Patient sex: F
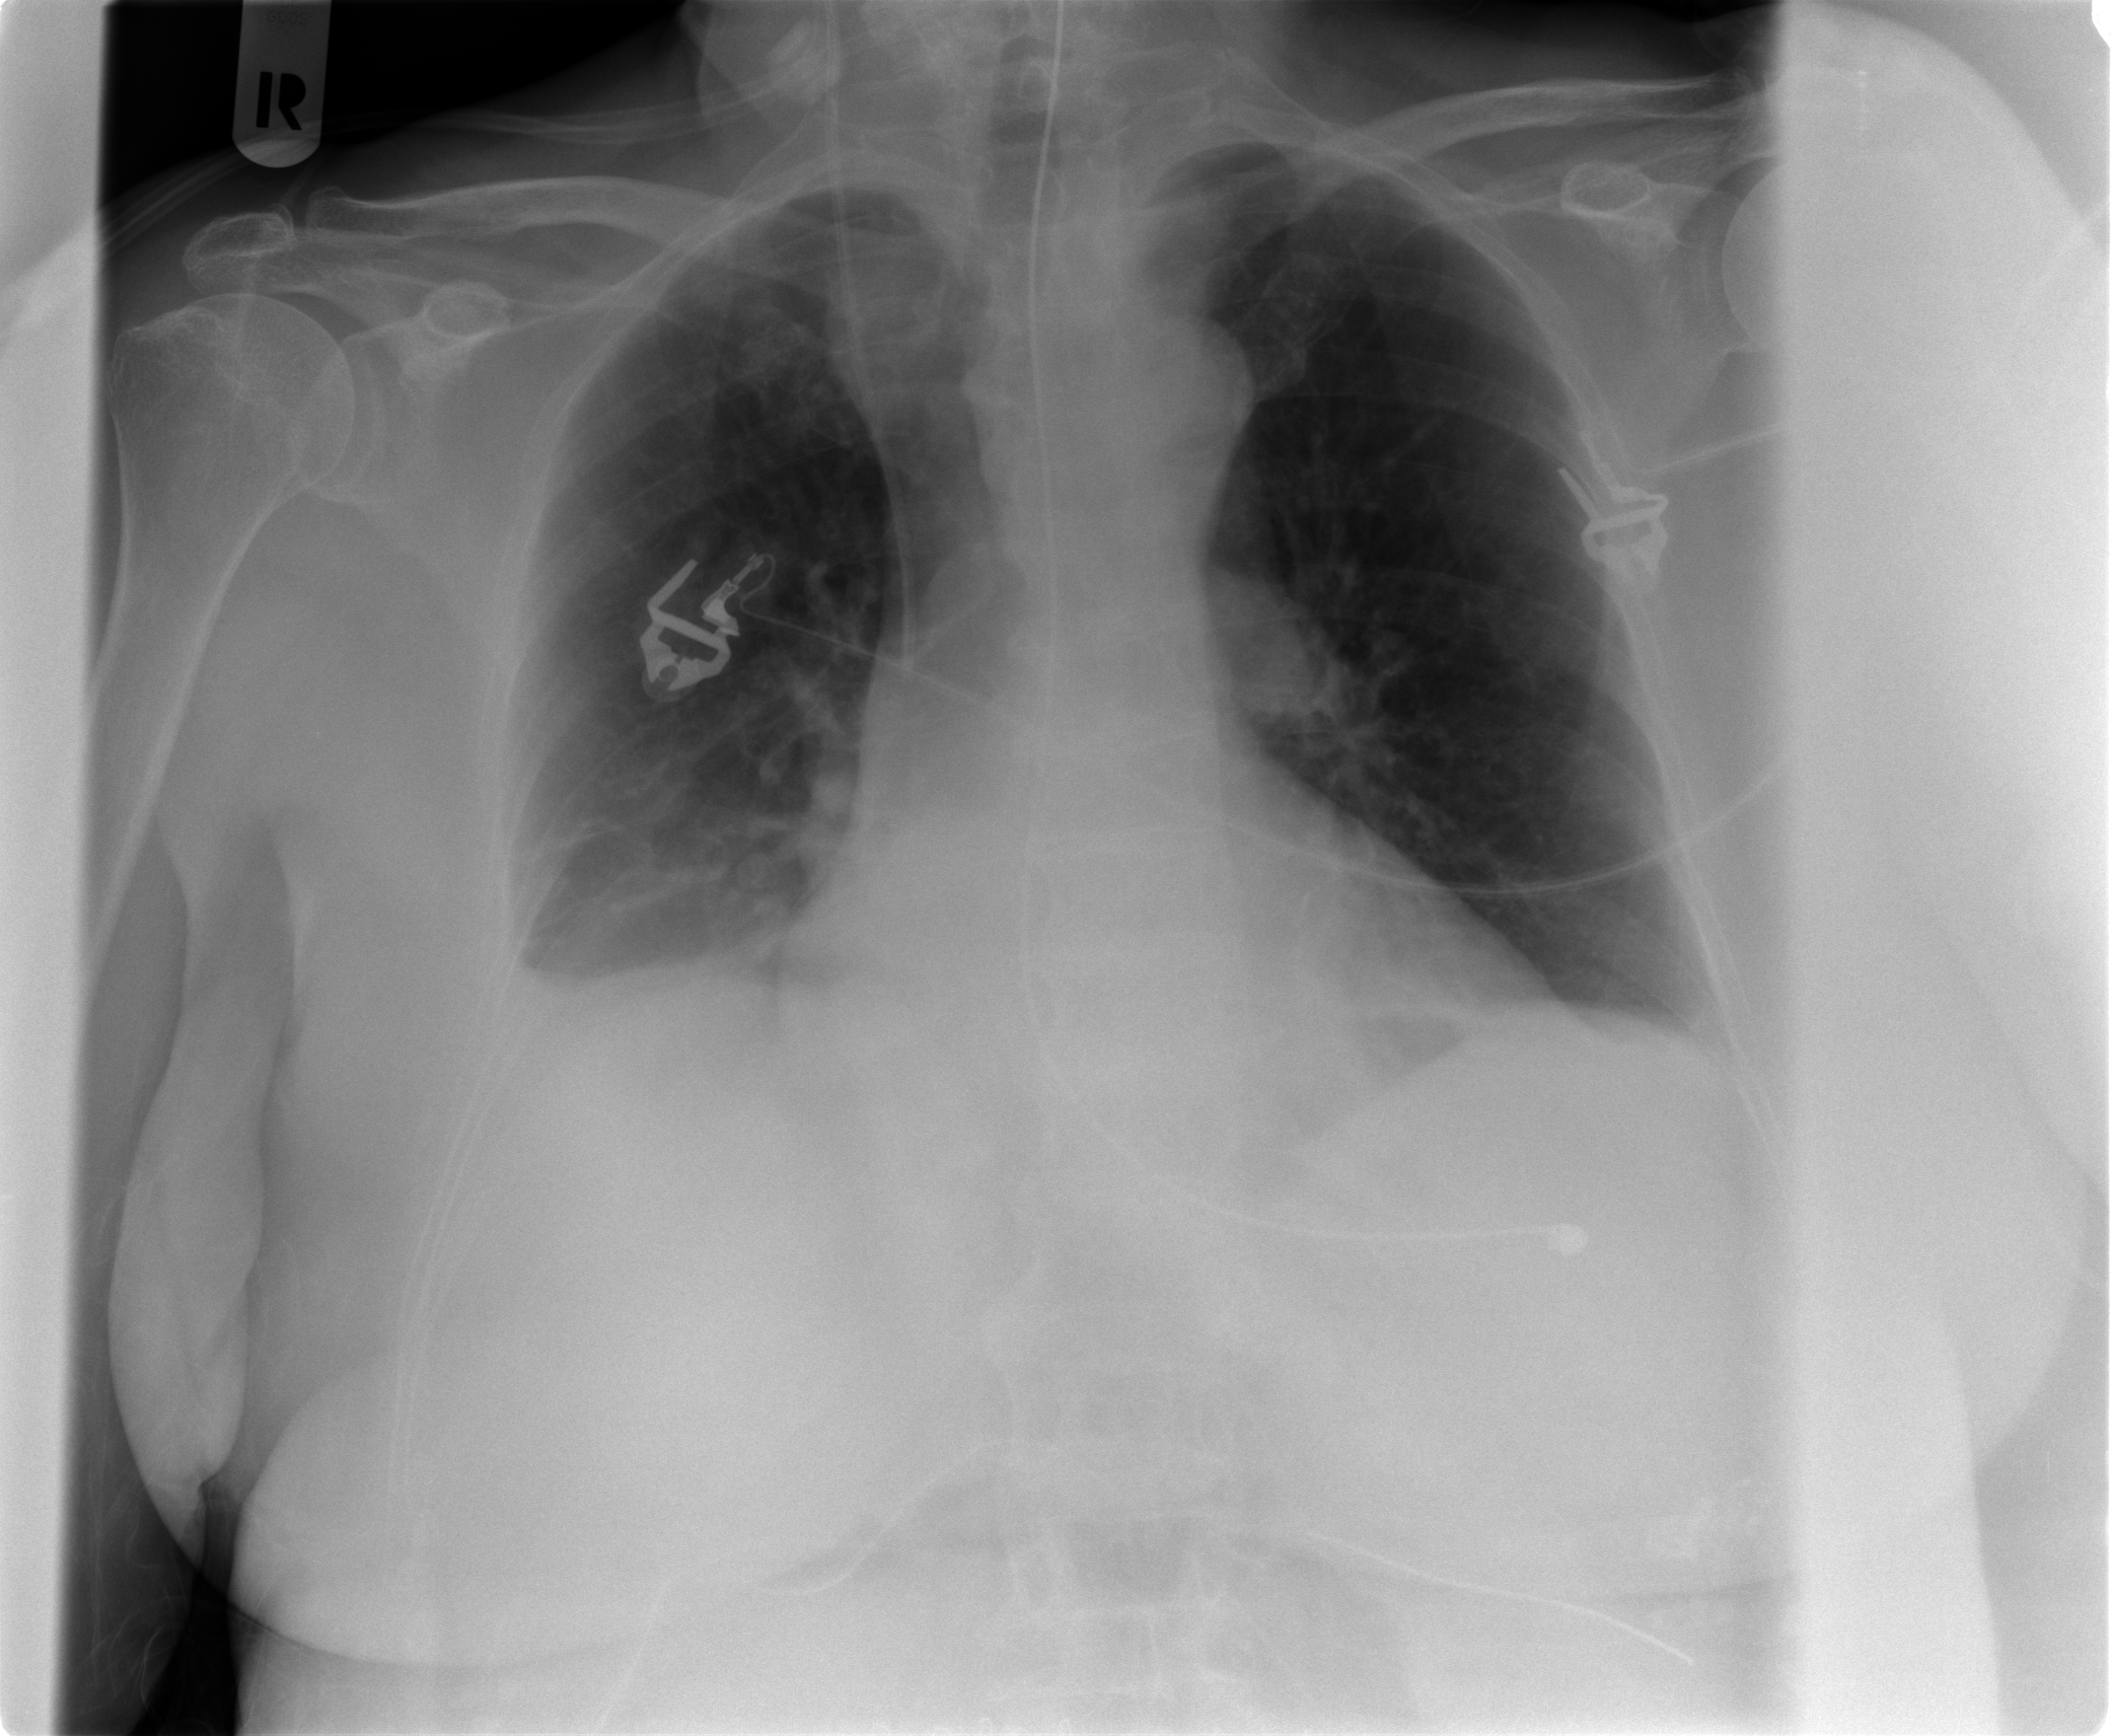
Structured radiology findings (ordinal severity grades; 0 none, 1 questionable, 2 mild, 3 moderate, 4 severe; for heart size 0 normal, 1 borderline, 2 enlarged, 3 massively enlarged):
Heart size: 0
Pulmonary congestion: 1
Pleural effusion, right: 1
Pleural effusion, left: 1
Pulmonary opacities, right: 0
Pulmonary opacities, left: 0
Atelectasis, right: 2
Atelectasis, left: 0